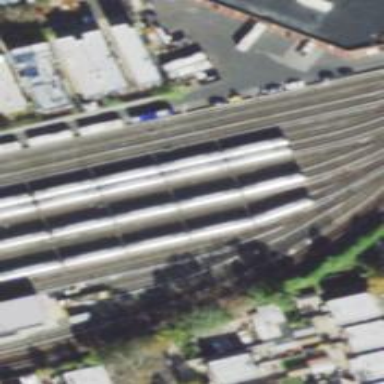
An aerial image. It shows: Yard used for servicing electrified rail. The rail is electrified from the top.